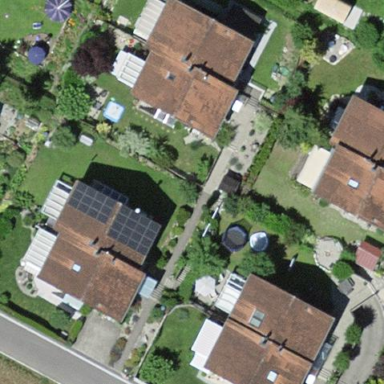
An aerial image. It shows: Residential building.